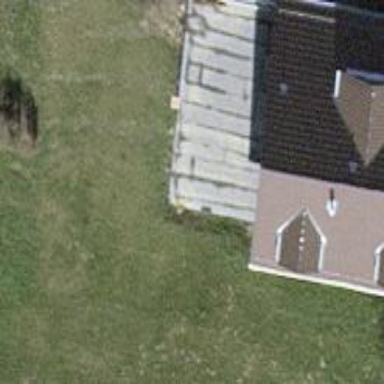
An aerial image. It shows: View of roof of building.